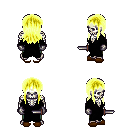
a pixel art fantasy rpg character, male body template, skeleton, black robe, teal pants, gold unkempt hairstyle, metal gloves, brown slippers, dagger, four views (front, back, left, right), 2x2 character sprite sheet, small pixel art, hard edges, no anti-aliasing